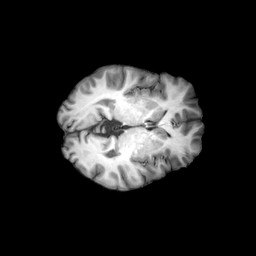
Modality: T1w
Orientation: axial
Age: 34
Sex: female
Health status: ill